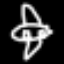
Label: airplane